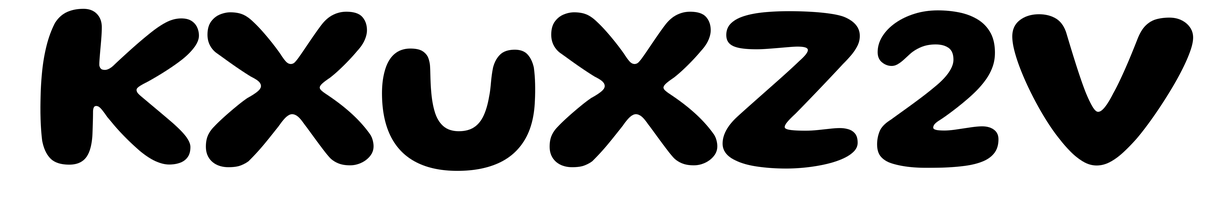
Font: Gluten_SemiBold